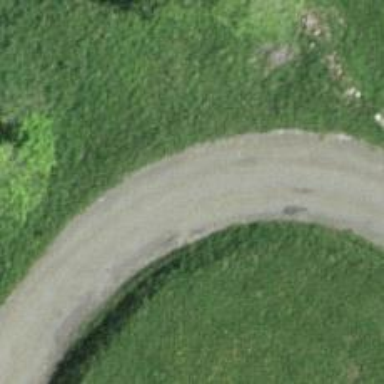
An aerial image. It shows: Unclassified road with asphalt surface.